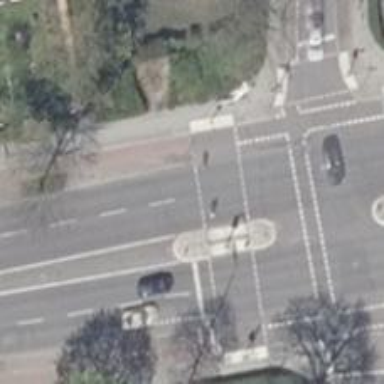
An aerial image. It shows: Road crossing with traffic signals.